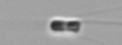
Label: Chaetoceros_subtilis